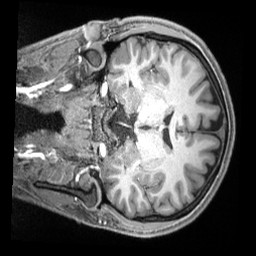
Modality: T1w
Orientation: coronal
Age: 26
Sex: male
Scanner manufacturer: siemens
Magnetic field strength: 3 T
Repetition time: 2.4 s
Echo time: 0.00226 s